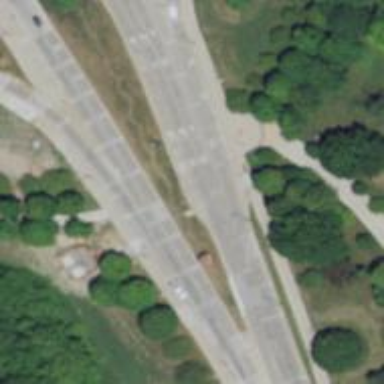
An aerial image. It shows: Tertiary road.